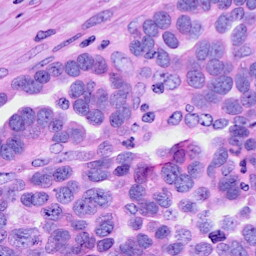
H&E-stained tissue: Ovarian